Question: When trying to test a Watch app on the Watch, in XCode I get the following warning
> Watch App xcodeproj TARGETED_DEVICE_FAMILY contains a value incompatible
with the target type.

Looking at the Device logs, it says:
'''
(Error) WatchKit: validateWatchKitApplicationInfoDictionary, invalid UIDeviceFamily value
'''
What am I missing?
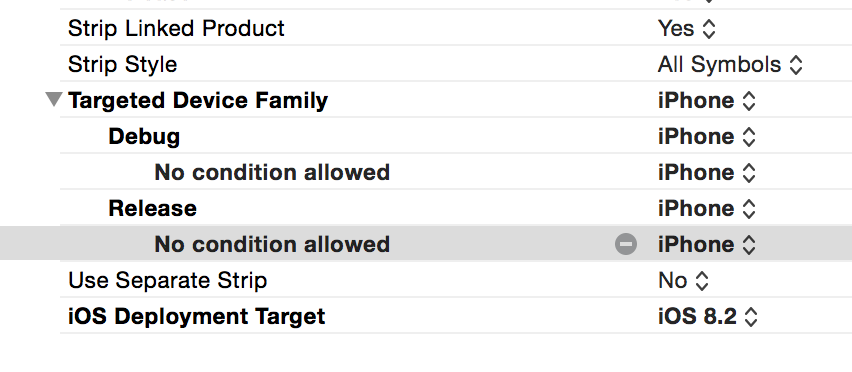
Answer: # Modify Targeted Device Family
1. Open file PROJECT.xcodeproj in your project folder
2. Open file project.pbxproj
3. Replace value of TARGETED_DEVICE_FAMILY: "4" for watchkitextension, "1,4" for watchkitapp
4. Replace value of "TARGETED_DEVICE_FAMILY[sdk=iphonesimulator*]" = "1,4" for watchkitapp
e.g.
<URL>